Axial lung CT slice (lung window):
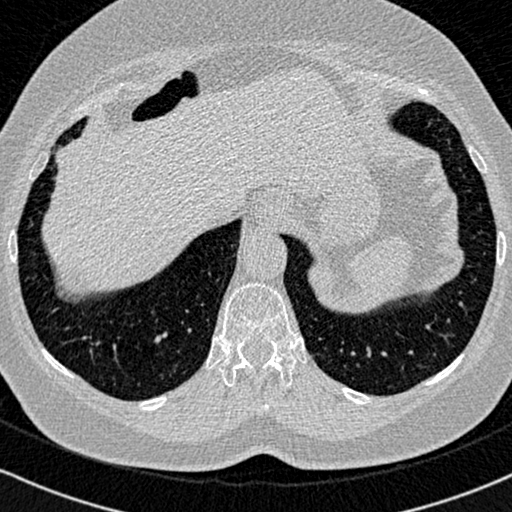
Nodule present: no